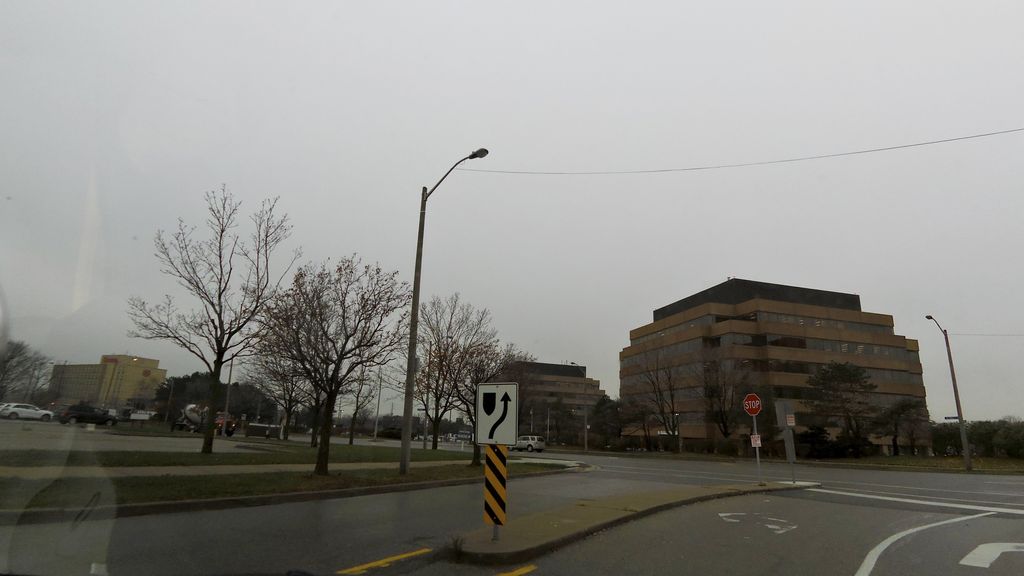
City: toronto